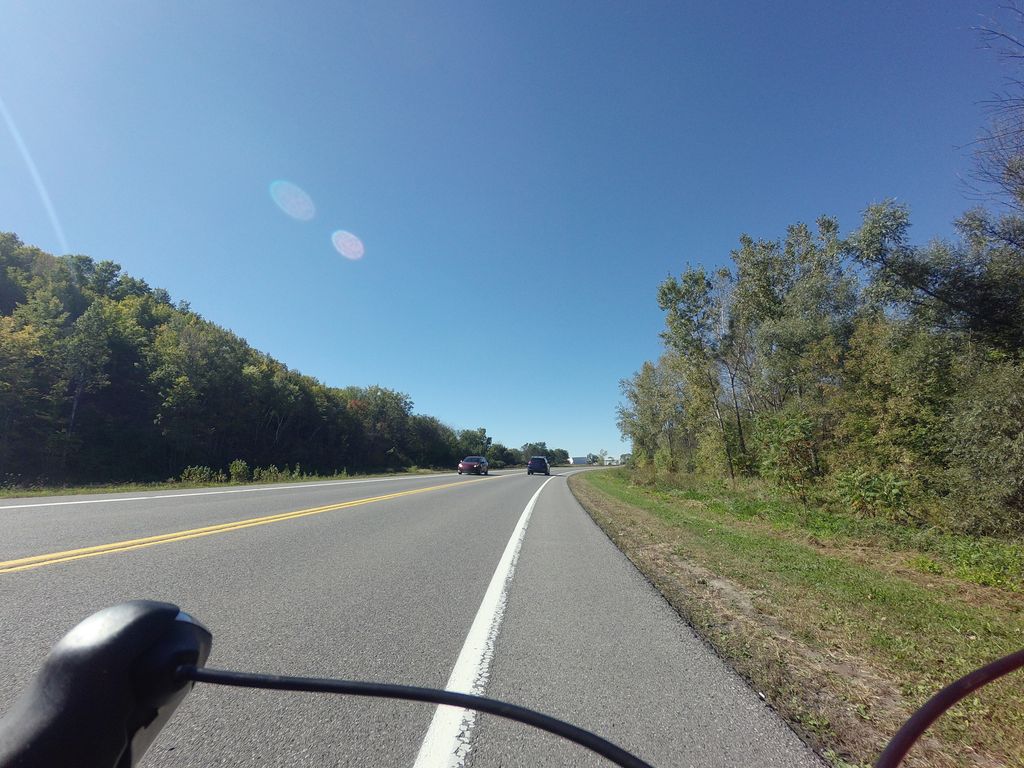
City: ottawa-gatineau